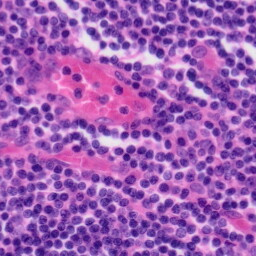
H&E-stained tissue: Tonsil